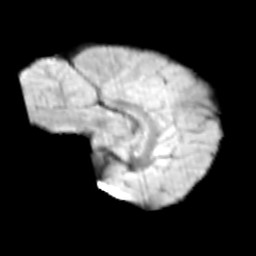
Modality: T2w
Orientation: sagittal
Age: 11
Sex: male
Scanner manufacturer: siemens
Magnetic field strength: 3 T
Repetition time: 3.8 s
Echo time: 0.07 s